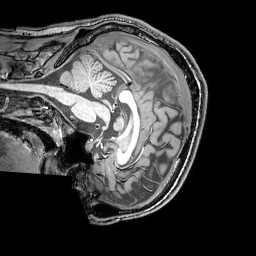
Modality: T1w
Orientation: sagittal
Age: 22
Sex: male
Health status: healthy
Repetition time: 0.081 s
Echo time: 0.037 s